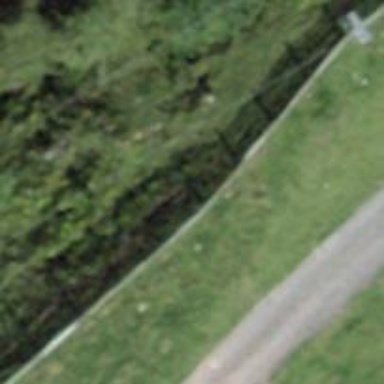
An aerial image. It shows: Wooden fence.